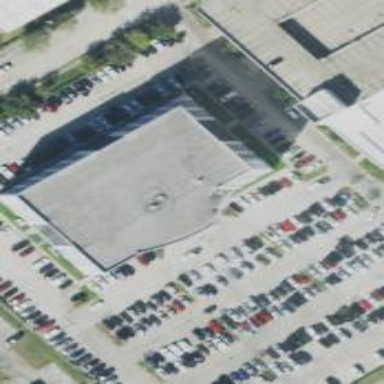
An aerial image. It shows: Hospital building.